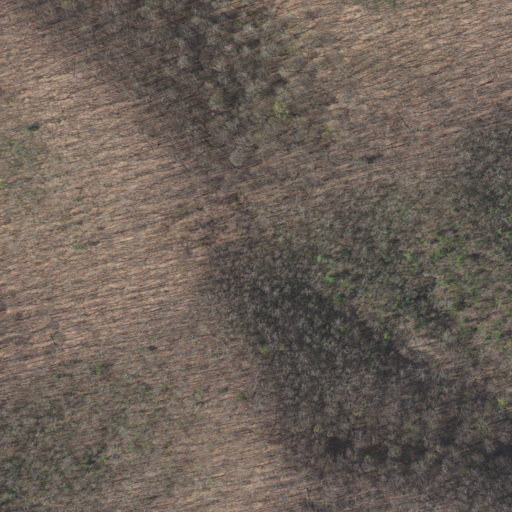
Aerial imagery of mountain in Virginia named Rich Mountain containing deciduous forest and open development